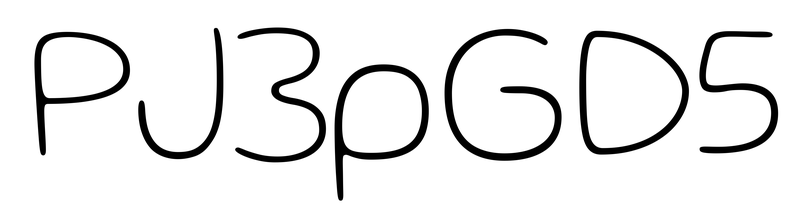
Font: Gluten_Thin